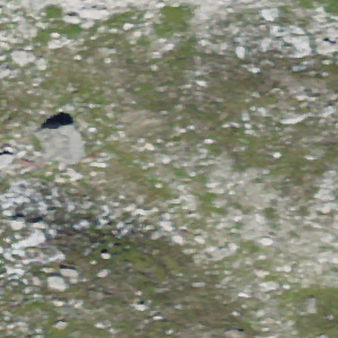
Label: other